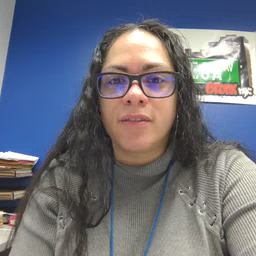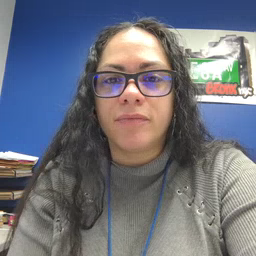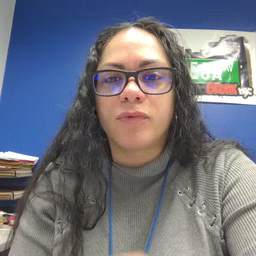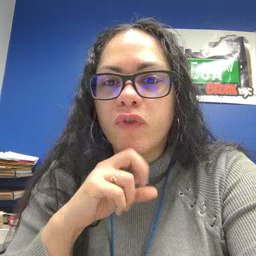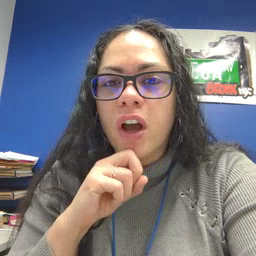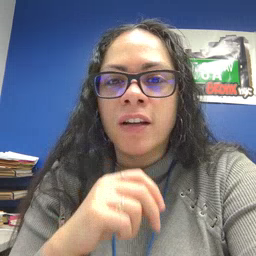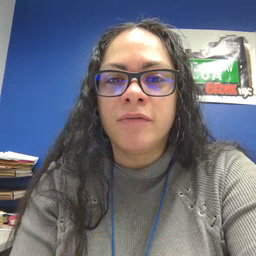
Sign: frog